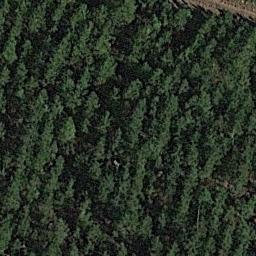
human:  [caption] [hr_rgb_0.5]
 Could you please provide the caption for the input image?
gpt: This is a dense forest .

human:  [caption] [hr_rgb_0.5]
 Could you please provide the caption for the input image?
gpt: Many neat rows of green trees are in the forest .

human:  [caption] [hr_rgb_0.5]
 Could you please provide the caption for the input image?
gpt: The forest has a lot of trees well-arranged in lines .

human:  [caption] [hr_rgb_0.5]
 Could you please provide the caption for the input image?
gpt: The forest is next to the bare land .

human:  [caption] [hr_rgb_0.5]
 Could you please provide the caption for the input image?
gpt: A forest with many green trees .